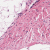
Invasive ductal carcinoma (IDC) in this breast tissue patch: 0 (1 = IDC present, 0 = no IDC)